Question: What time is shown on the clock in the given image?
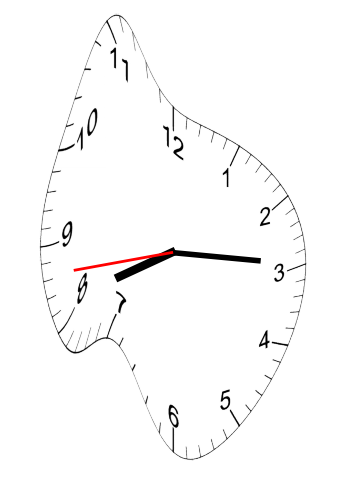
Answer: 08:14:43